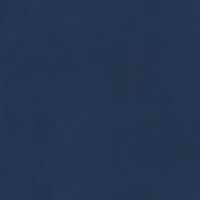
EUNIS habitat code: 14
Species observed at this site:
Mergus merganser